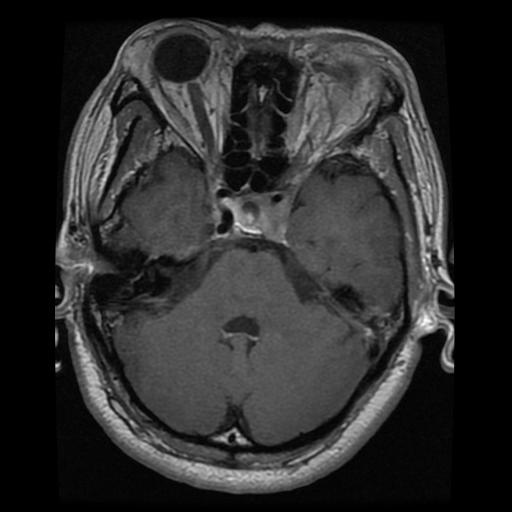
Label: pituitary